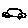
Label: car